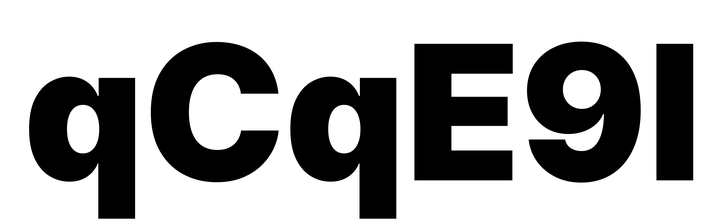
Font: Inter_Black